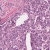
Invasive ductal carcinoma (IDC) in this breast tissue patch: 1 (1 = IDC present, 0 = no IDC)